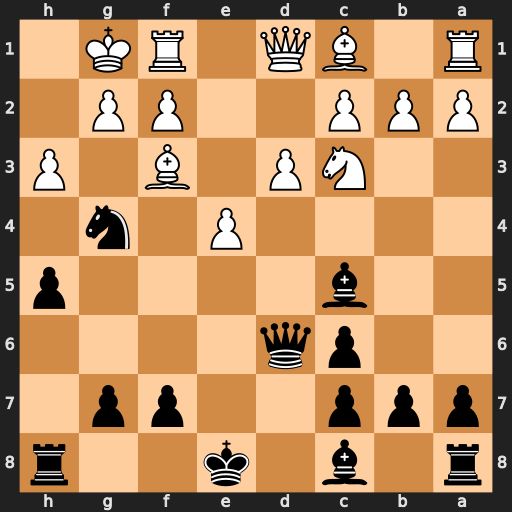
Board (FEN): r1b1k2r/ppp2pp1/2pq4/2b4p/4P1n1/2NP1B1P/PPP2PP1/R1BQ1RK1
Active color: b
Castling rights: kq
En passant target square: -
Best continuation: Qh2#